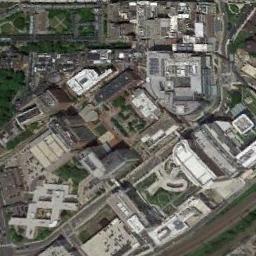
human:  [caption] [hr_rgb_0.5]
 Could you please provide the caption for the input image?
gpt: There are many densely arranged buildings and several roads and many trees in a business district .

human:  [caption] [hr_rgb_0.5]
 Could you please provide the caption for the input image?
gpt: The commercial area is consist of many buildings .

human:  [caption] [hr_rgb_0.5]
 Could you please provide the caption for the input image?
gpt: The buildings in the business district are large .

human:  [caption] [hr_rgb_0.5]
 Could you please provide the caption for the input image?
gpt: A dense commercial area has lots of buildings of different shapes .

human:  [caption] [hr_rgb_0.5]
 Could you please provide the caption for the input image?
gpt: A commercial area with some white buildings and gray buildings .